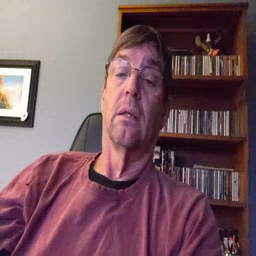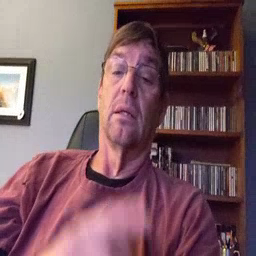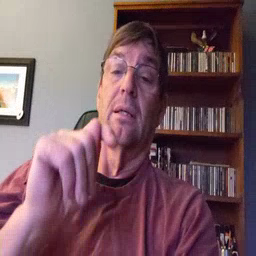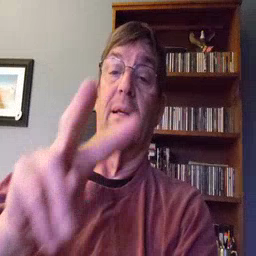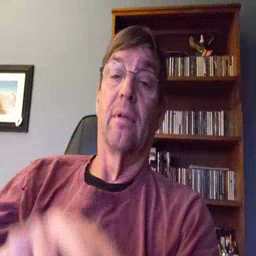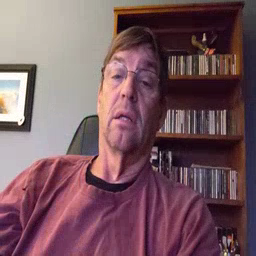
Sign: TV